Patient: sex M, age 64
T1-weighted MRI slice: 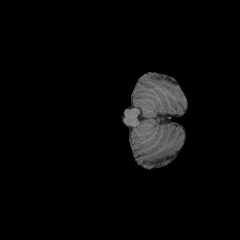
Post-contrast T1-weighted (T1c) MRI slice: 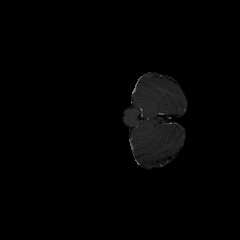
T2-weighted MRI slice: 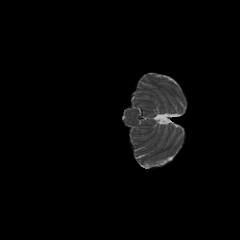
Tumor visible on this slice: no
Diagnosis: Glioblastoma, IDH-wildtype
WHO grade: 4